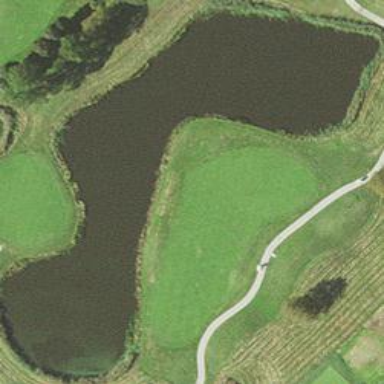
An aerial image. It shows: Water hazard on golf course.